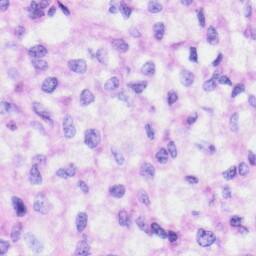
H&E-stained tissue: Liver